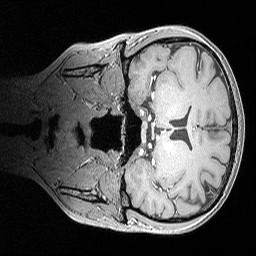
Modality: MP2RAGE
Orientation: coronal
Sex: female
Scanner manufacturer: siemens
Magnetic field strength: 3 T
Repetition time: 5 s
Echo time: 0.00292 s